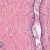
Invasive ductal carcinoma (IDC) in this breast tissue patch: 0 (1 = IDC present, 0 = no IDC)